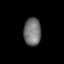
Tissue: lung
Cell type: Endothelial cells
Senescence score: 0.5591
Nuclear area (px): 472
Mean DAPI intensity: 115.877